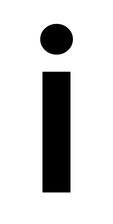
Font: Inter_SemiBold